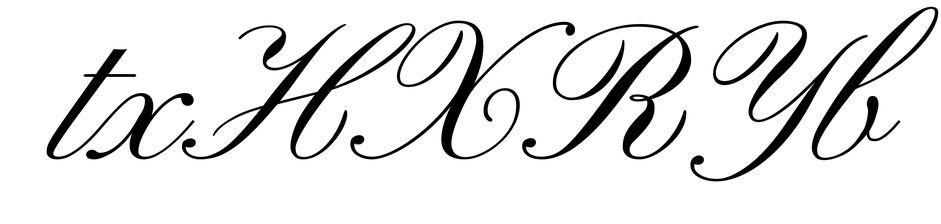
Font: PinyonScript-Regular